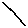
Label: line